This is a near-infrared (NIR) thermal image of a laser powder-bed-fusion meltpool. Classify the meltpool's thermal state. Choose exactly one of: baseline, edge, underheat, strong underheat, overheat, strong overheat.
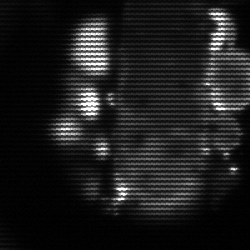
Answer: strong underheat